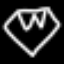
Label: diamond